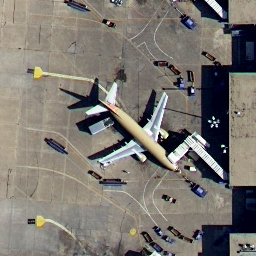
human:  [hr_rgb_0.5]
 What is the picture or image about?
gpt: airplane